I will show an image sequence of human cooking. I have annotated the images with numbered circles. Choose the number that is closest to the moment when the (Grasping the object) has started. You are a five-time world champion in this game. Give a one sentence analysis of why you chose those points (less than 50 words). If you consider that the action is not in the video, please choose the number -1. Provide your answer at the end in a json file of this format: {"points": []}
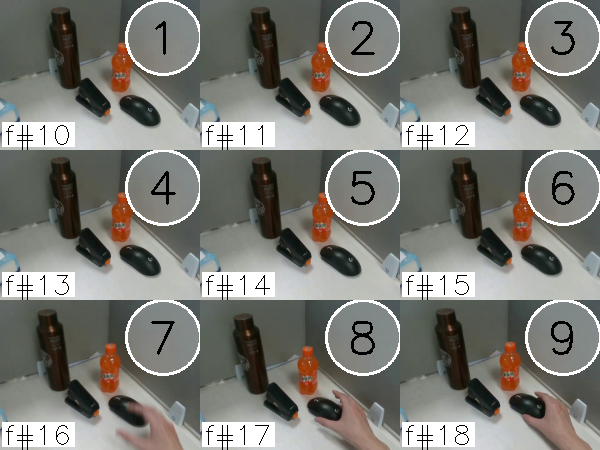
Frame 9 shows the clearest moment of hand-object contact.
{"points": [9]}